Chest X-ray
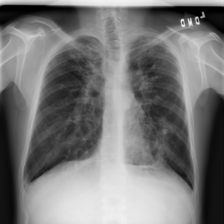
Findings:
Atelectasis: negative
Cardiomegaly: negative
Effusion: negative
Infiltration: negative
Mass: negative
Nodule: negative
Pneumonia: negative
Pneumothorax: negative
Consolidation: negative
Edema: negative
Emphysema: negative
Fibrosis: negative
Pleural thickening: negative
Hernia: negative